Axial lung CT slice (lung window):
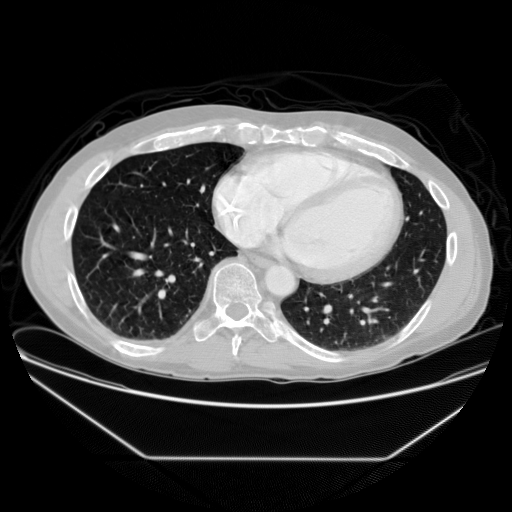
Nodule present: no